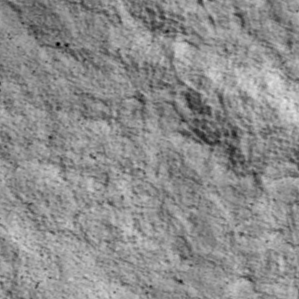
Label: non_frost